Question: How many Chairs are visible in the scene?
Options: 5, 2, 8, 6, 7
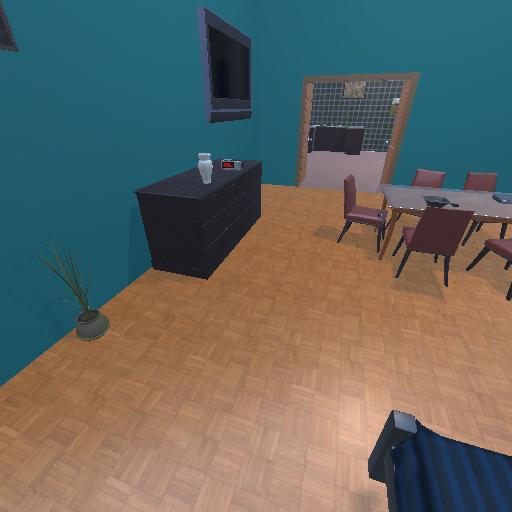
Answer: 5